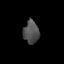
Tissue: skin
Cell type: Epithelial cells
Senescence score: 0.2654
Nuclear area (px): 349
Mean DAPI intensity: 80.014